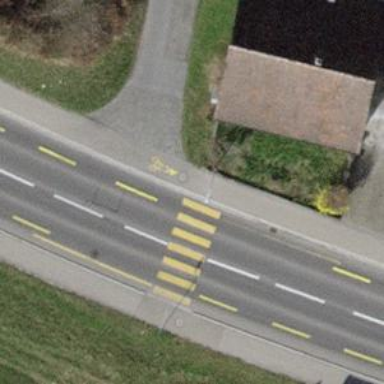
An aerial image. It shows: Uncontrolled zebra crossing on the road.